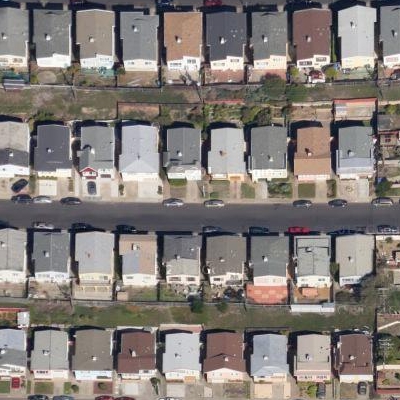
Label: Resident